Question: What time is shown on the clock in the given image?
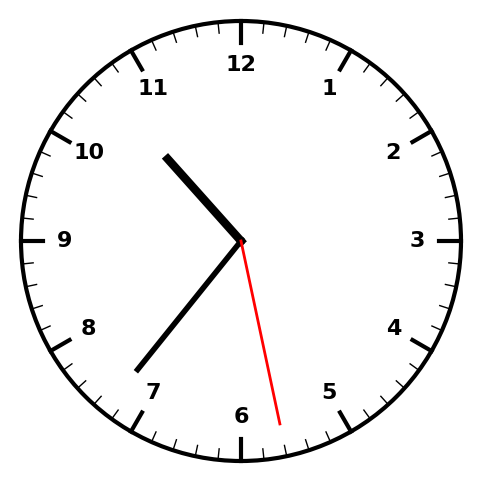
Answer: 10:36:28